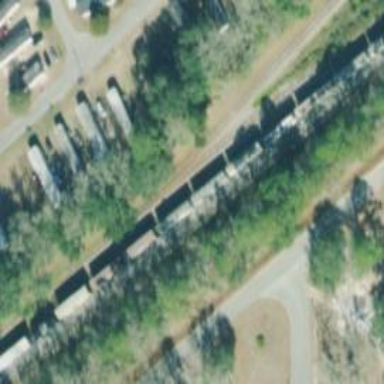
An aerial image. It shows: Railway siding with rails.